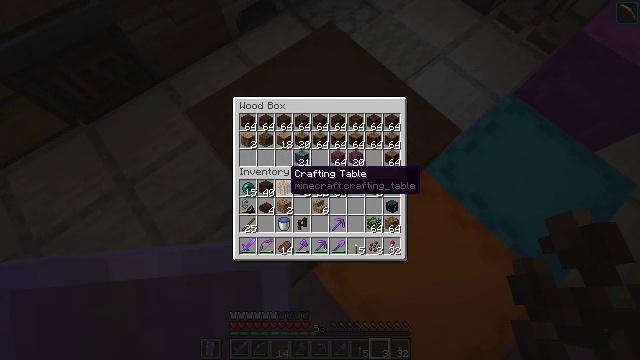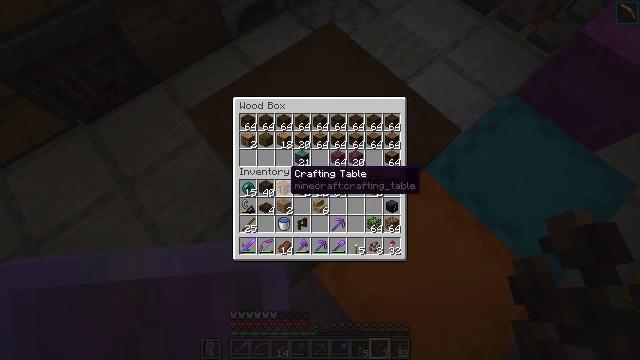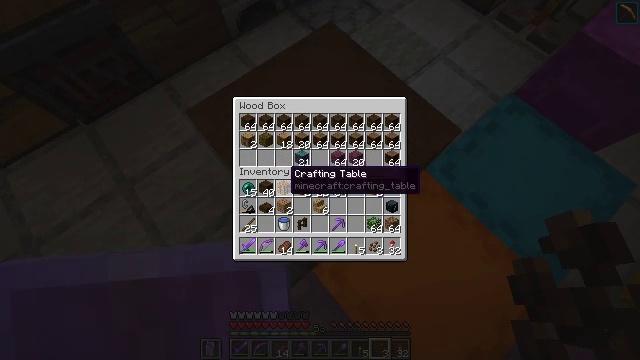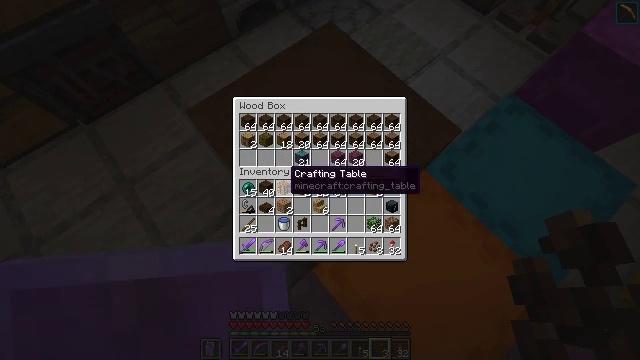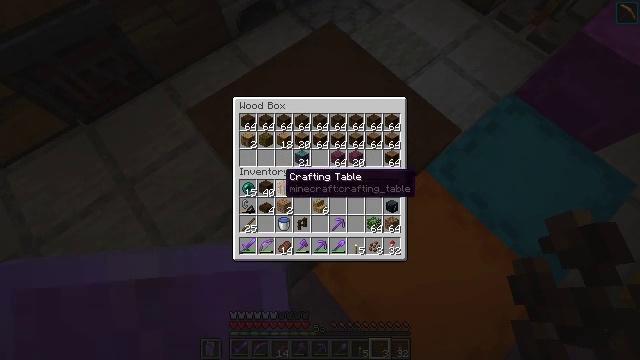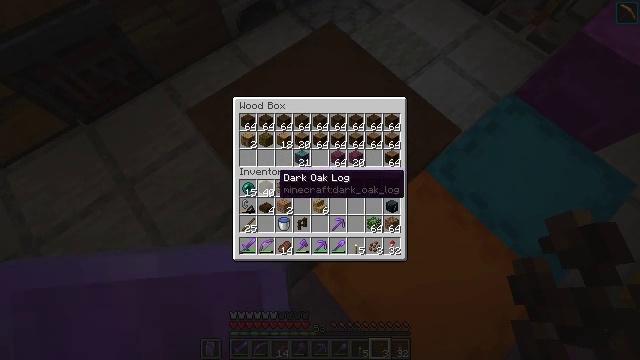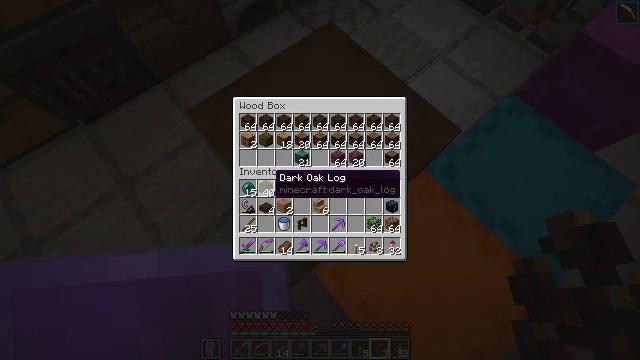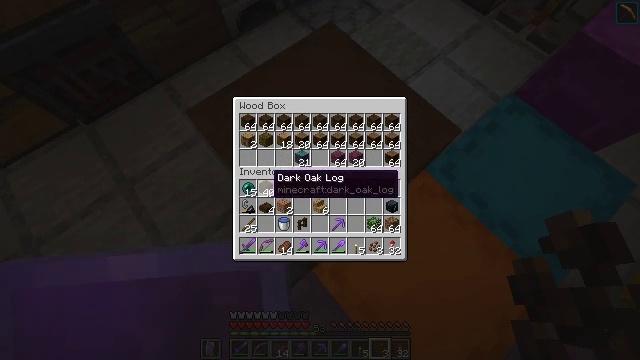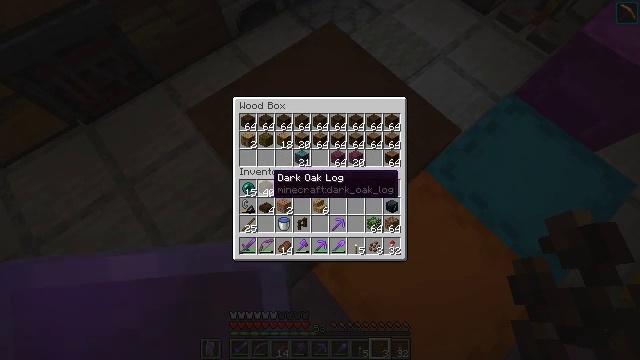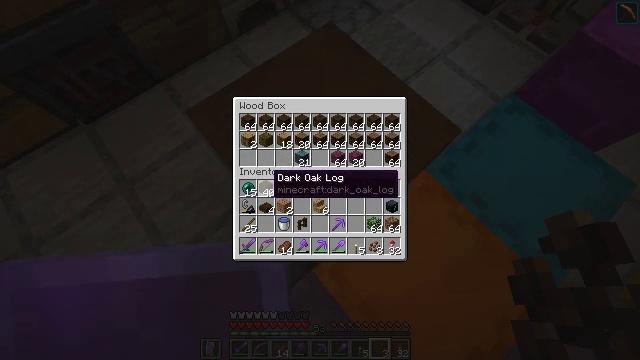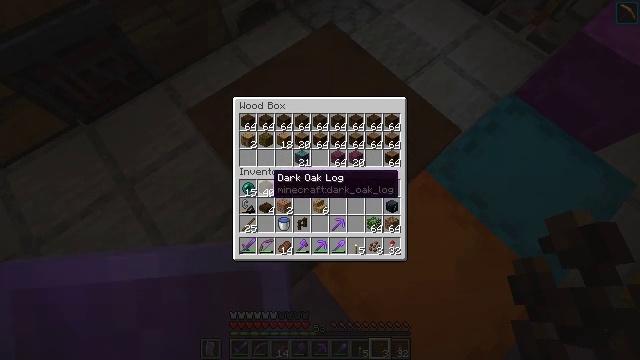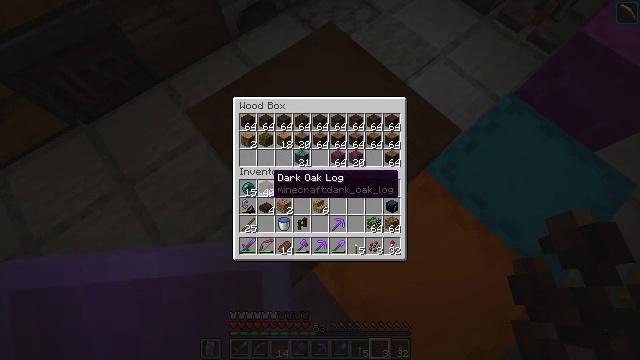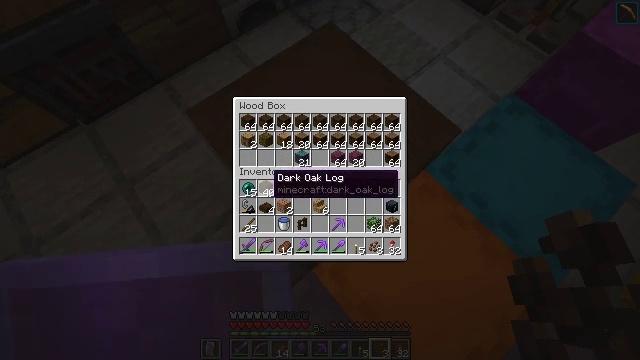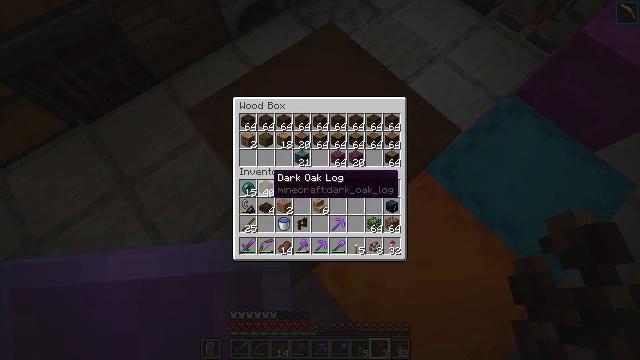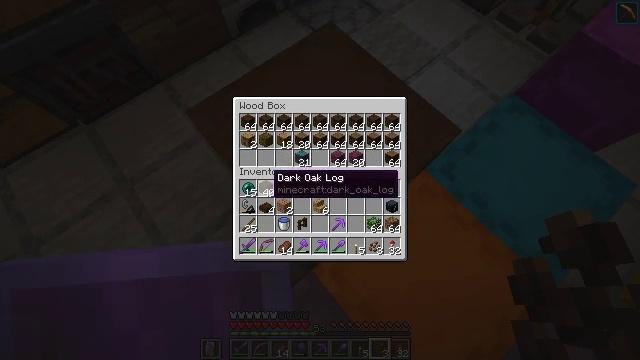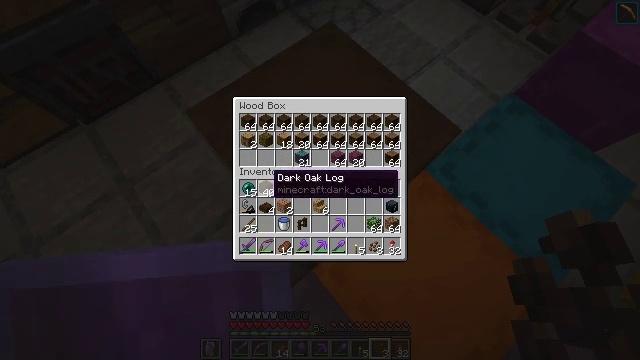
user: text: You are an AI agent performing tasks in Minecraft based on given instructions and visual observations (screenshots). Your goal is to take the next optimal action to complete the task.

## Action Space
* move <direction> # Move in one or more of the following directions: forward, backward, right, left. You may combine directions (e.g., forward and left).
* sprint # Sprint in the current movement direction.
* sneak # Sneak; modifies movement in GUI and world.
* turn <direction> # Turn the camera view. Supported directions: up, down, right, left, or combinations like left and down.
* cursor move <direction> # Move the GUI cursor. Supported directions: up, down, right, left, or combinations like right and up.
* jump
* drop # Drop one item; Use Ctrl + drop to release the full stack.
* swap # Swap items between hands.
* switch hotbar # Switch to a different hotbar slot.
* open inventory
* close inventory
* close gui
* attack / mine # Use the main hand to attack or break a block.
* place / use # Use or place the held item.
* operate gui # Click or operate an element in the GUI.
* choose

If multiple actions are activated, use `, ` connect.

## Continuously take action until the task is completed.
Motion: motion action
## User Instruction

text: Mine the brown shulker box.
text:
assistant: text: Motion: sneak
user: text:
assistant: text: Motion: sneak
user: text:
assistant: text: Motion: sneak
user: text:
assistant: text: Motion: sneak
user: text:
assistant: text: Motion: sneak
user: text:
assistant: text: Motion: sneak
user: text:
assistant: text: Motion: sneak
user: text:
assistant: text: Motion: sneak
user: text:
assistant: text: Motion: sneak
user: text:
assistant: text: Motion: sneak
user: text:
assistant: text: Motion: sneak
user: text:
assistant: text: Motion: sneak
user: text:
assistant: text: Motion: sneak
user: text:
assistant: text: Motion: sneak
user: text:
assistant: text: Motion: sneak
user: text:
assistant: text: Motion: sneak, attack / mine
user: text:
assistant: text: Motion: sneak, attack / mine
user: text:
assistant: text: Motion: sneak, attack / mine
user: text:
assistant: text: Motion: sneak
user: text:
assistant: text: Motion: sneak, turn right
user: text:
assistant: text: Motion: sneak, turn right
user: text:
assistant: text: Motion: sneak, turn right
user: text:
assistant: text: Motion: sneak, turn right
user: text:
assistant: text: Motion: sneak
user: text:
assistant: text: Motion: sneak
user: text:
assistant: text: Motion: sneak
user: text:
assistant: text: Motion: sneak
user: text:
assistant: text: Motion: sneak
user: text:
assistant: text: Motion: sneak, attack / mine
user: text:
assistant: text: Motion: sneak, attack / mine